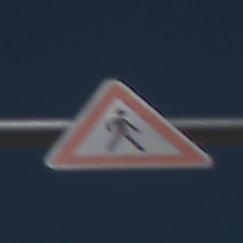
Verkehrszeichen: FussgaengerLinks
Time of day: MorningAfternoon
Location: Outdoor (Special)
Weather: Clear
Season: NotSpecified
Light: Natural